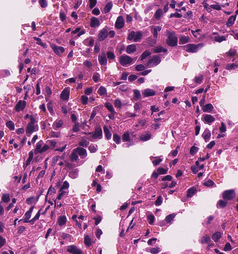
Tumor epithelial tissue: yes
Tumor-associated stroma tissue: no
Normal tissue: no